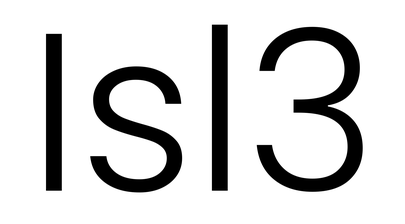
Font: Poppins-Light